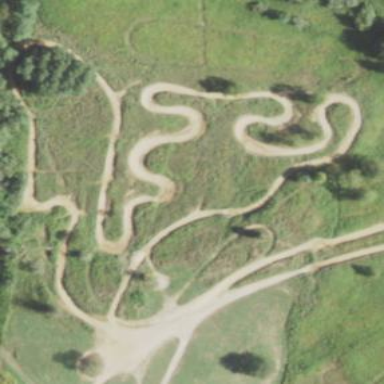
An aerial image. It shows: Motocross pitch for leisure land activities.